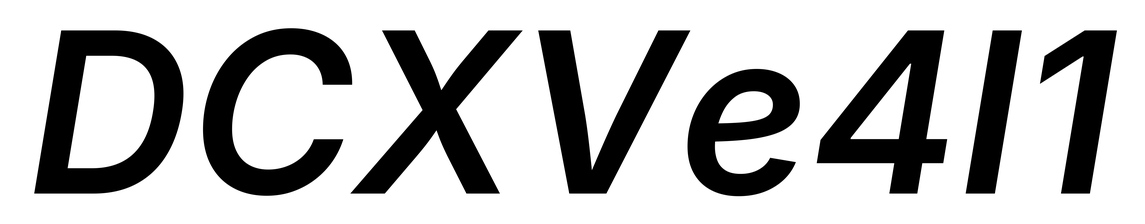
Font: Inter-Italic_SemiBold_Italic